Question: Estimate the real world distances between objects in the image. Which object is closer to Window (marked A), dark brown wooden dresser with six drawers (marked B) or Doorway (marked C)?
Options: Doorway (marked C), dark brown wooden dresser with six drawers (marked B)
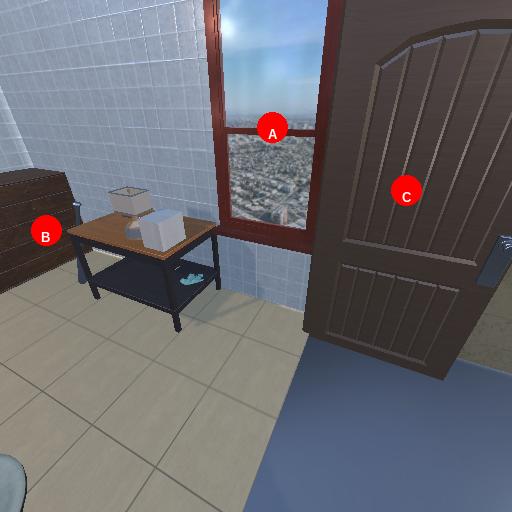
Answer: Doorway (marked C)